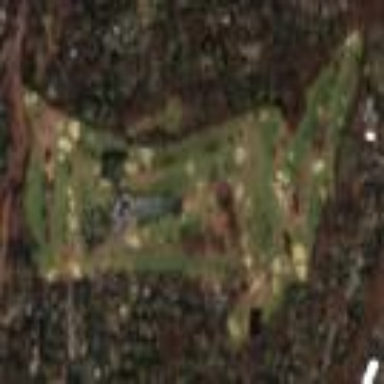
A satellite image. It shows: Golf course.